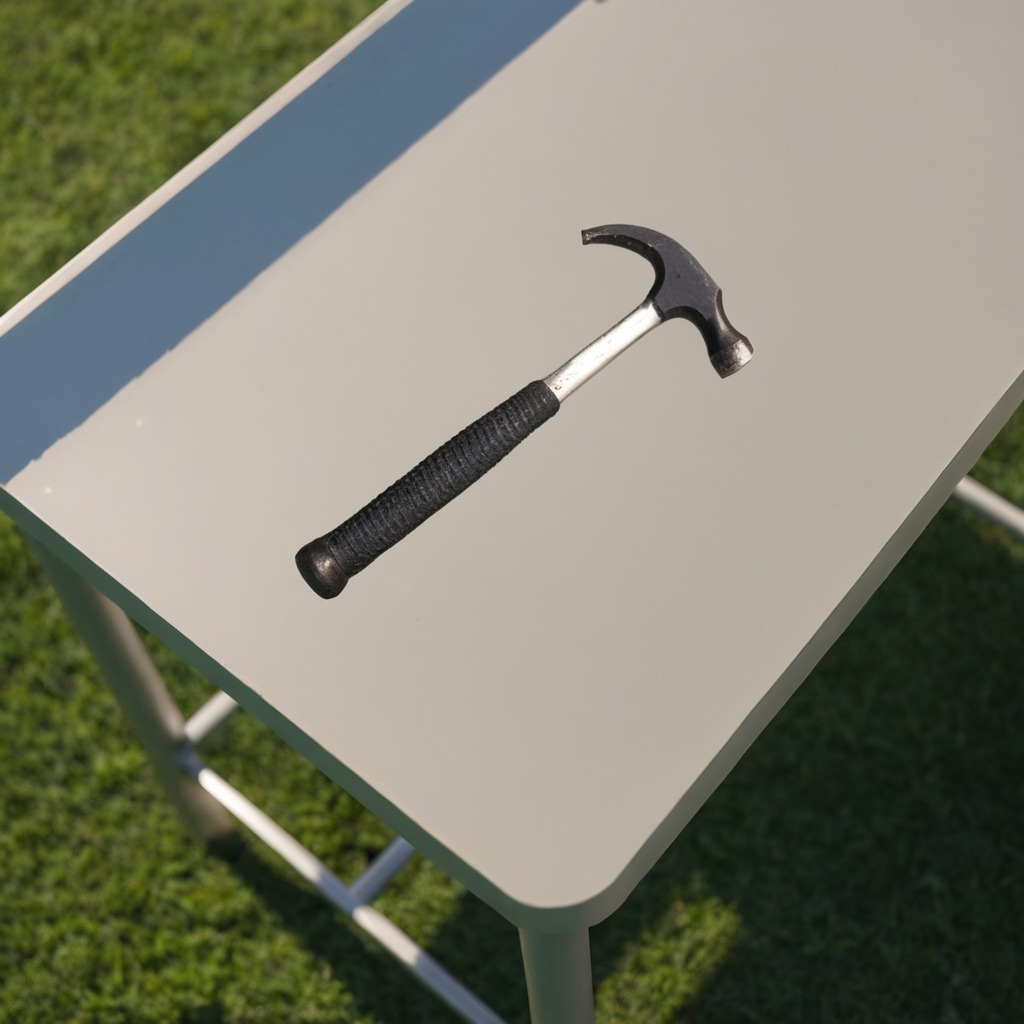
A hammer lies on the textured surface of a clean utility table in a temporary outdoor tool station.